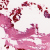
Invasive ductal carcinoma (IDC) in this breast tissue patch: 0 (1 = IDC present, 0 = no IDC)